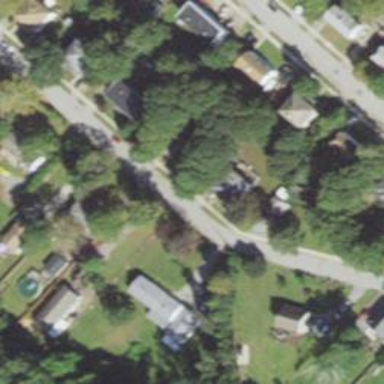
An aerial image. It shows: Residential driveway designated as service road.